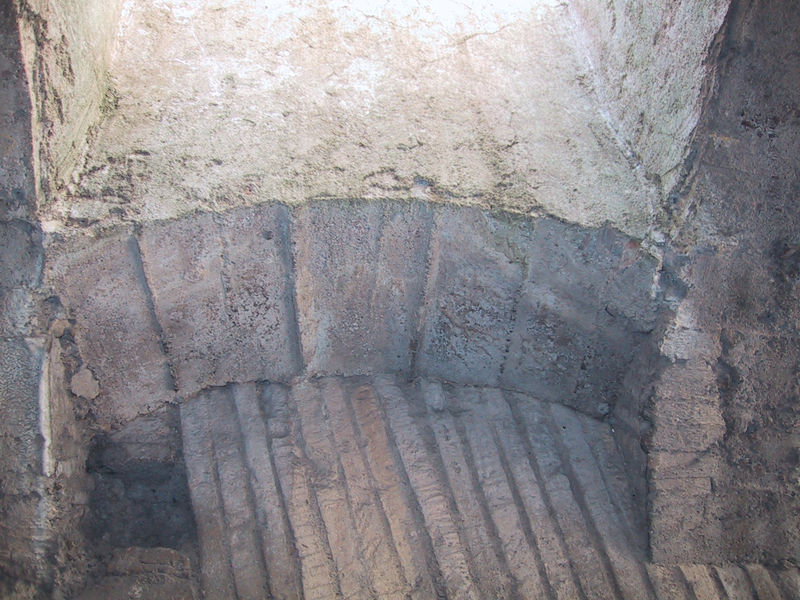
Titel: Kolosseum
Standort: Rom, Kolosseum (EU - I - Latium)
Schlagwörter: blau, dunkel, schatten, weiß, stadt, ausschnitt, braun, fenster, grau, hell, licht, alt, wand, stein, steine, kalt, kirche, sonne, decke, kontrast, bogen, risse, mauer, ziegel, linien, rauh, rundbogen, streifen, tor, foto, bögen, gewölbe, zement, mauerwerk, schraffur, schein, weß, öffnung, gruft, putz, grab, malerisch, antik, schraffierung, rillen, tunnel, lichtschacht, naturstein, ausgrabung, schacht, kacke, mörtel, speis, fensterl